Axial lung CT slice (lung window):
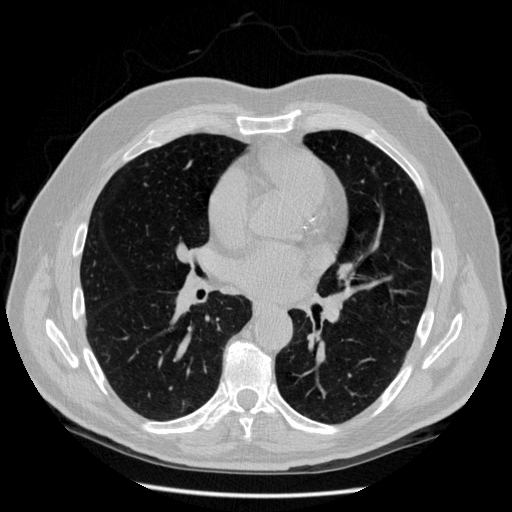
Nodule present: no